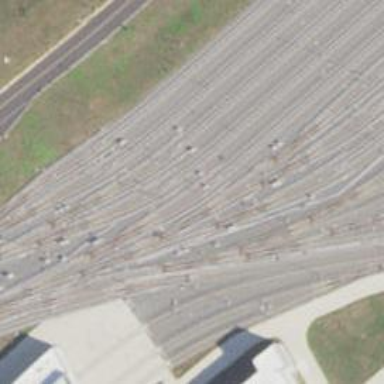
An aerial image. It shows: Yard area with electrified rail tracks.